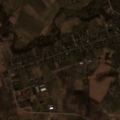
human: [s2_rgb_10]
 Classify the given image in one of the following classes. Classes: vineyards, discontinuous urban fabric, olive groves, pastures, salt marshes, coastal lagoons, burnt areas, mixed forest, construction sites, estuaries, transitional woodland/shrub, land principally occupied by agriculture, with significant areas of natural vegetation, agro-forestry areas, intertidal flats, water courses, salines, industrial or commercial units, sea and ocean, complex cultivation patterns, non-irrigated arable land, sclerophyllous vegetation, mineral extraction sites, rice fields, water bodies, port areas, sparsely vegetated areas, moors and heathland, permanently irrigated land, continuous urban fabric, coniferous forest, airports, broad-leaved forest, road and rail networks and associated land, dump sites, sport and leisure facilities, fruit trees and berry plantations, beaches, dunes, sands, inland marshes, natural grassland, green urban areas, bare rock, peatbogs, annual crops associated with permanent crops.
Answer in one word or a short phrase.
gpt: discontinuous urban fabric, non-irrigated arable land, complex cultivation patterns, land principally occupied by agriculture, with significant areas of natural vegetation